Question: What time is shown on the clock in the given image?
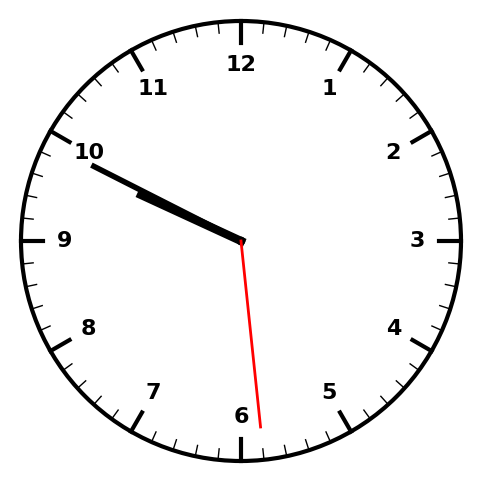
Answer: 09:49:29